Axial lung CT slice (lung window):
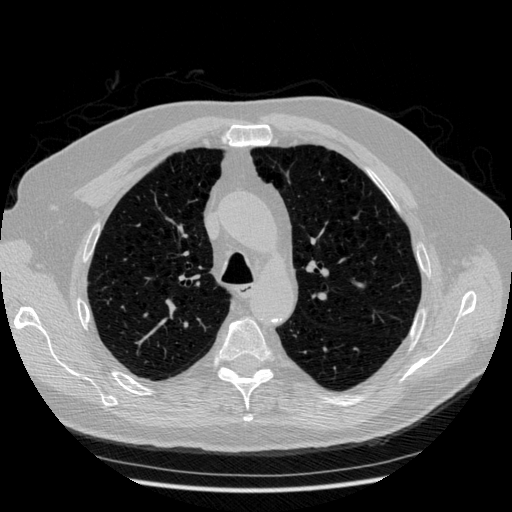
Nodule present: no